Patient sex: M
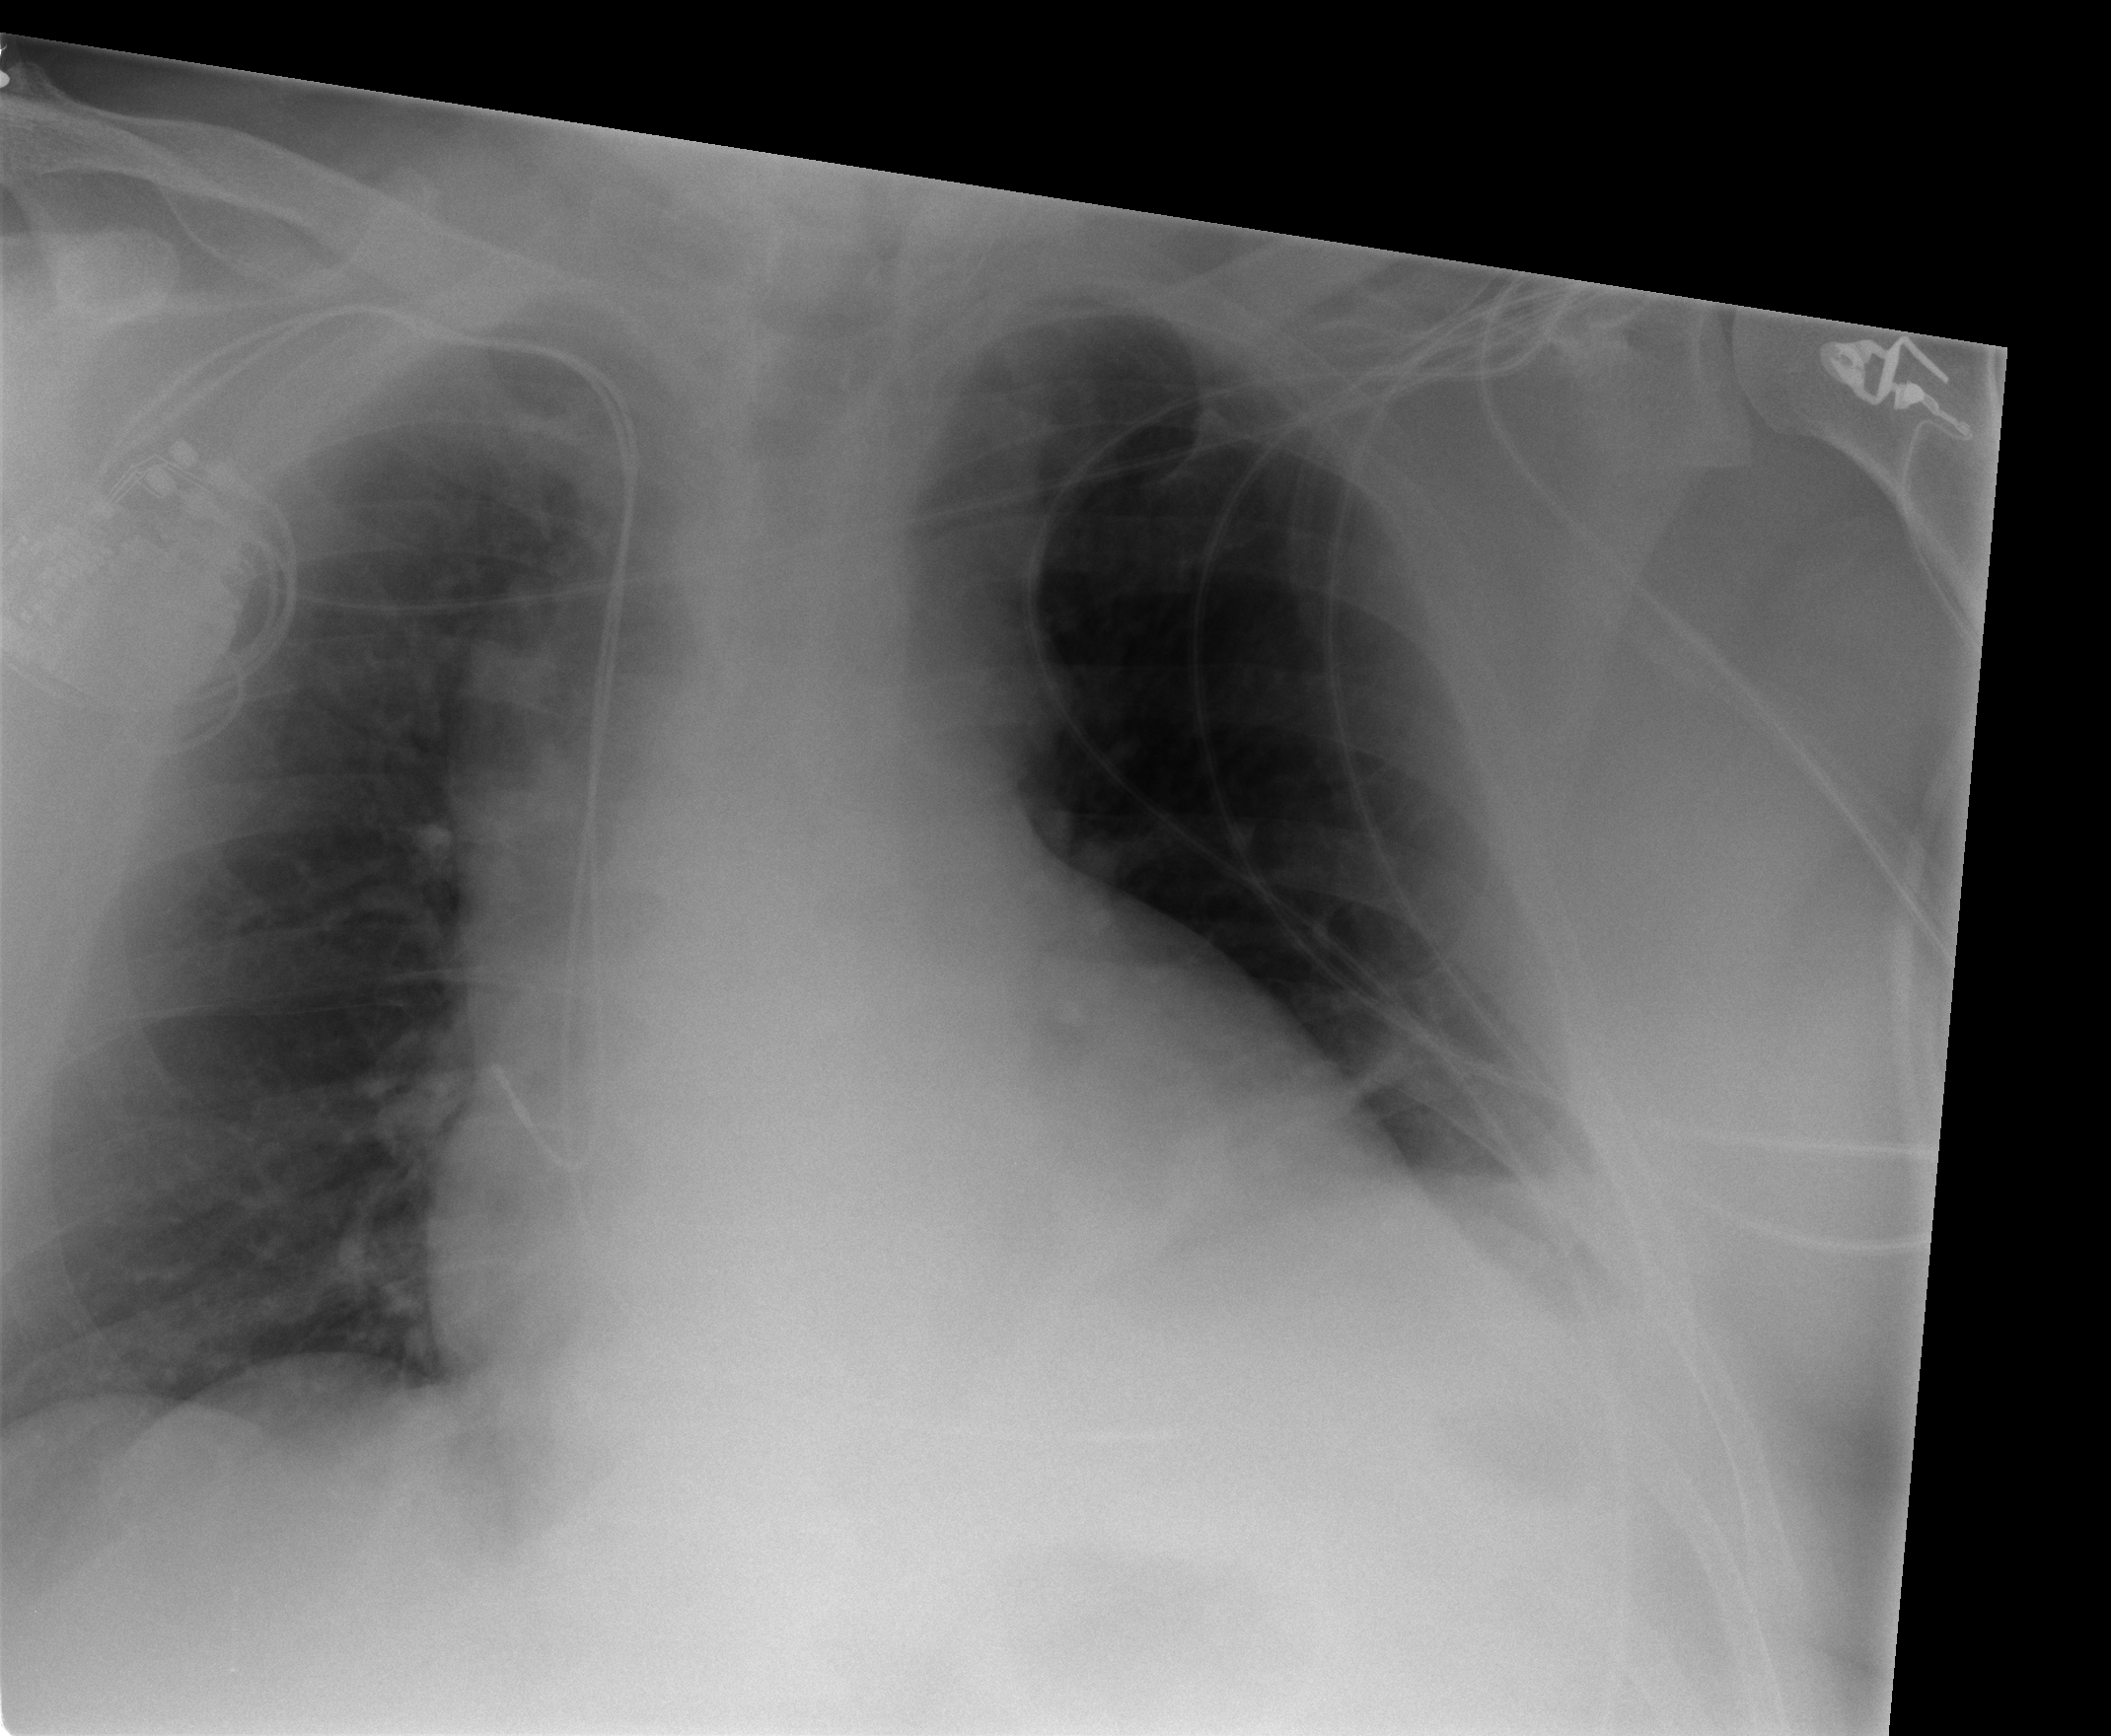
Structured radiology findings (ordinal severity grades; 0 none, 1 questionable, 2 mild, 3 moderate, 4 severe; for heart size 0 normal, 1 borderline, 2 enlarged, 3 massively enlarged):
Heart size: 3
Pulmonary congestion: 0
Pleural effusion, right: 1
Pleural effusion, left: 0
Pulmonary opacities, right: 0
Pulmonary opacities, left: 0
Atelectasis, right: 1
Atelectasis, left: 2